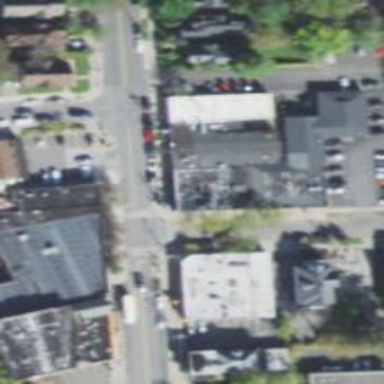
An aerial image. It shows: Retail building.